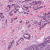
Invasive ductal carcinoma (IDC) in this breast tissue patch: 1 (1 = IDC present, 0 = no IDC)